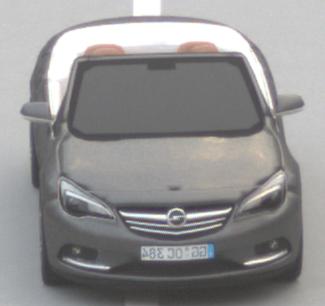
Make: Opel
Model: Cascada 1.4 Turbo
Detailed model: Cascada
Model produced from: 2013/03
Model produced until: 2015/01
Doors: 2
Color: gray
Road condition: dry road
Daytime: sunrise or sunset
Contrast: low contrast